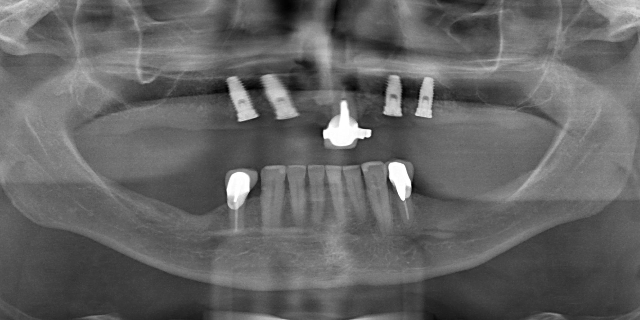
adult